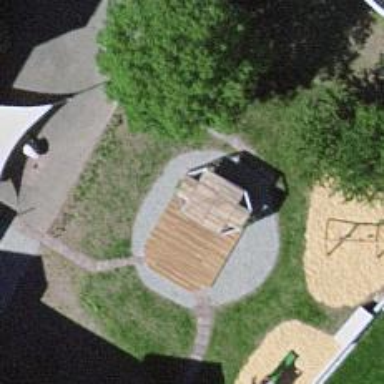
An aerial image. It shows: Playground area for leisure activities on the land.